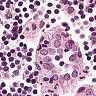
Metastatic tissue present: no